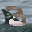
Label: 3